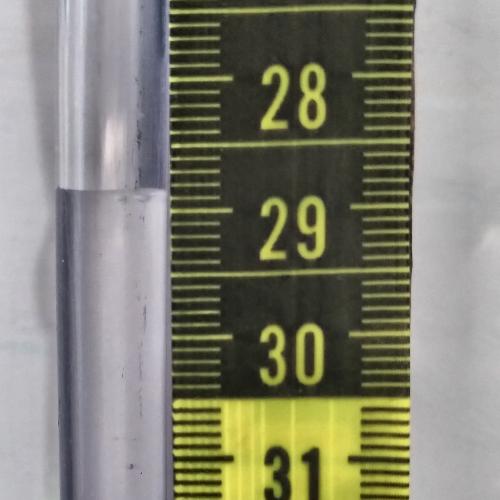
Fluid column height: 28.9 cm